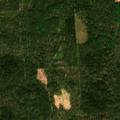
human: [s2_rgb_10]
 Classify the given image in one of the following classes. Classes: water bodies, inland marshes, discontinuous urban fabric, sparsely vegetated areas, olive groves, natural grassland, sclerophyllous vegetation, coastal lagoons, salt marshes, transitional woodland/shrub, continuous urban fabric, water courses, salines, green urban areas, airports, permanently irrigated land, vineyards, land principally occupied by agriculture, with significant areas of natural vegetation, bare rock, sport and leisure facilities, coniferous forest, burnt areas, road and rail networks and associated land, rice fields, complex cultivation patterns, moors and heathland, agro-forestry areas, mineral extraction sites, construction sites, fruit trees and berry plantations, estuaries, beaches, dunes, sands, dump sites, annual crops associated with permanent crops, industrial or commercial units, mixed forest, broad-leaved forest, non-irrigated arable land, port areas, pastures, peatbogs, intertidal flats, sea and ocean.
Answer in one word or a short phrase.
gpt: coniferous forest, mixed forest